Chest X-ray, AP view. Patient: 60 years old, sex M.
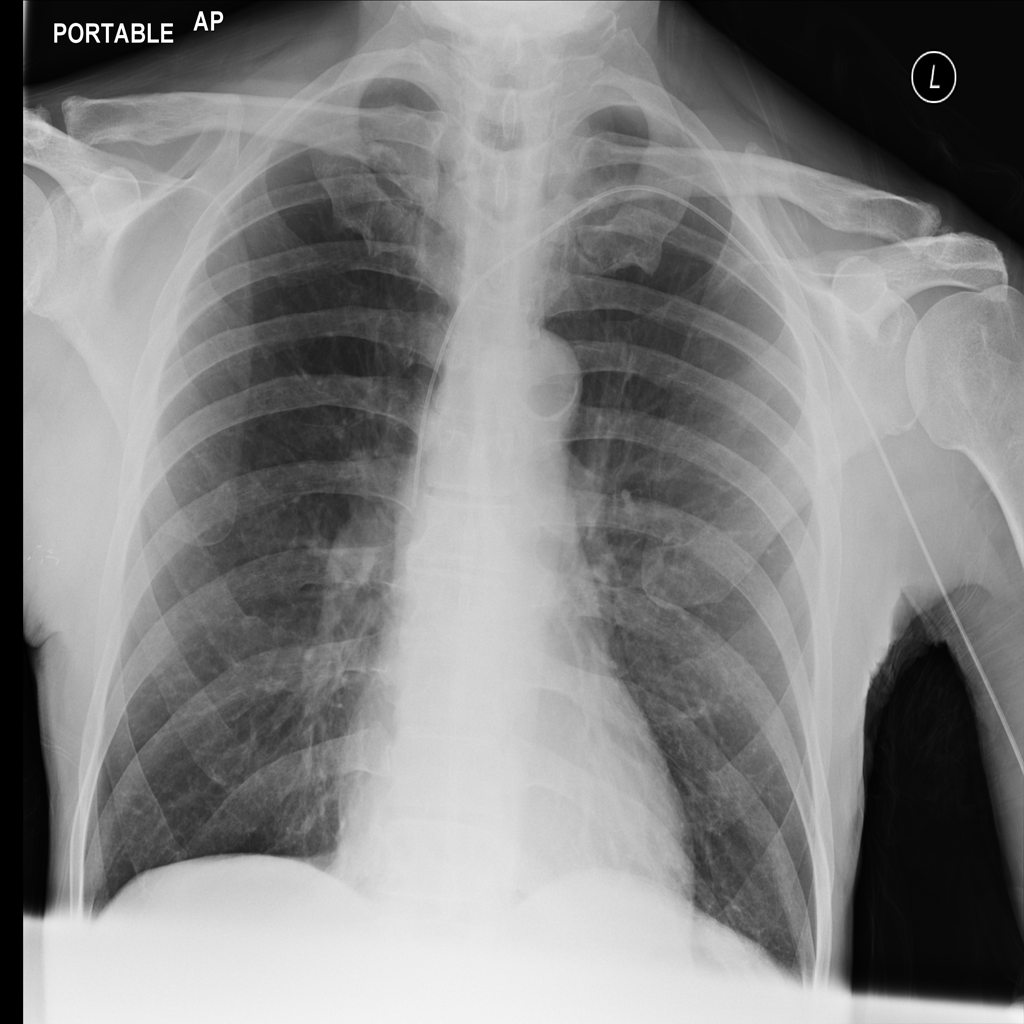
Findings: No Finding